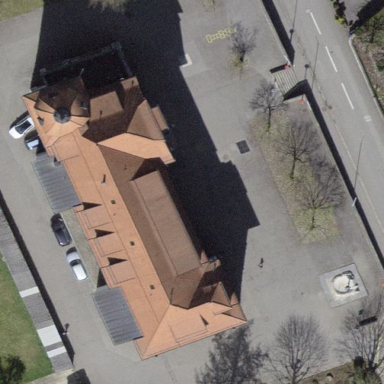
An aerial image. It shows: School building.